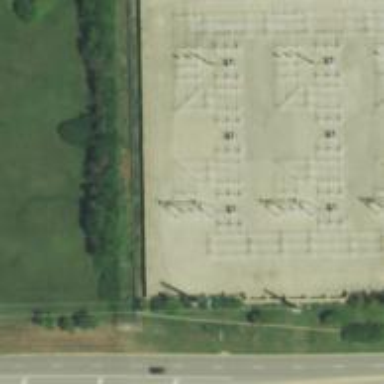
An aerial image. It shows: Switch for power supply.